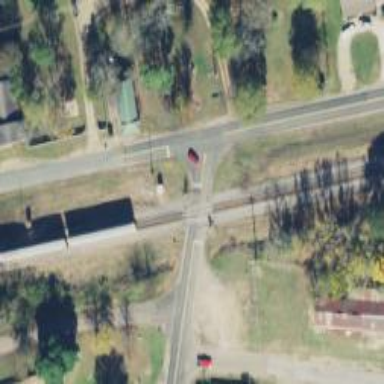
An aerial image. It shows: Level crossing along the railway.